Question: I'm having every 15/20mn a BSOD with "driver_power_state_failure" in my windows 7 professional on my Dell Vostro 3750... I didn't installed any material even made an update for several weeks... I don't know how to manage this problem. Should you help please?
Pict:
Thanks
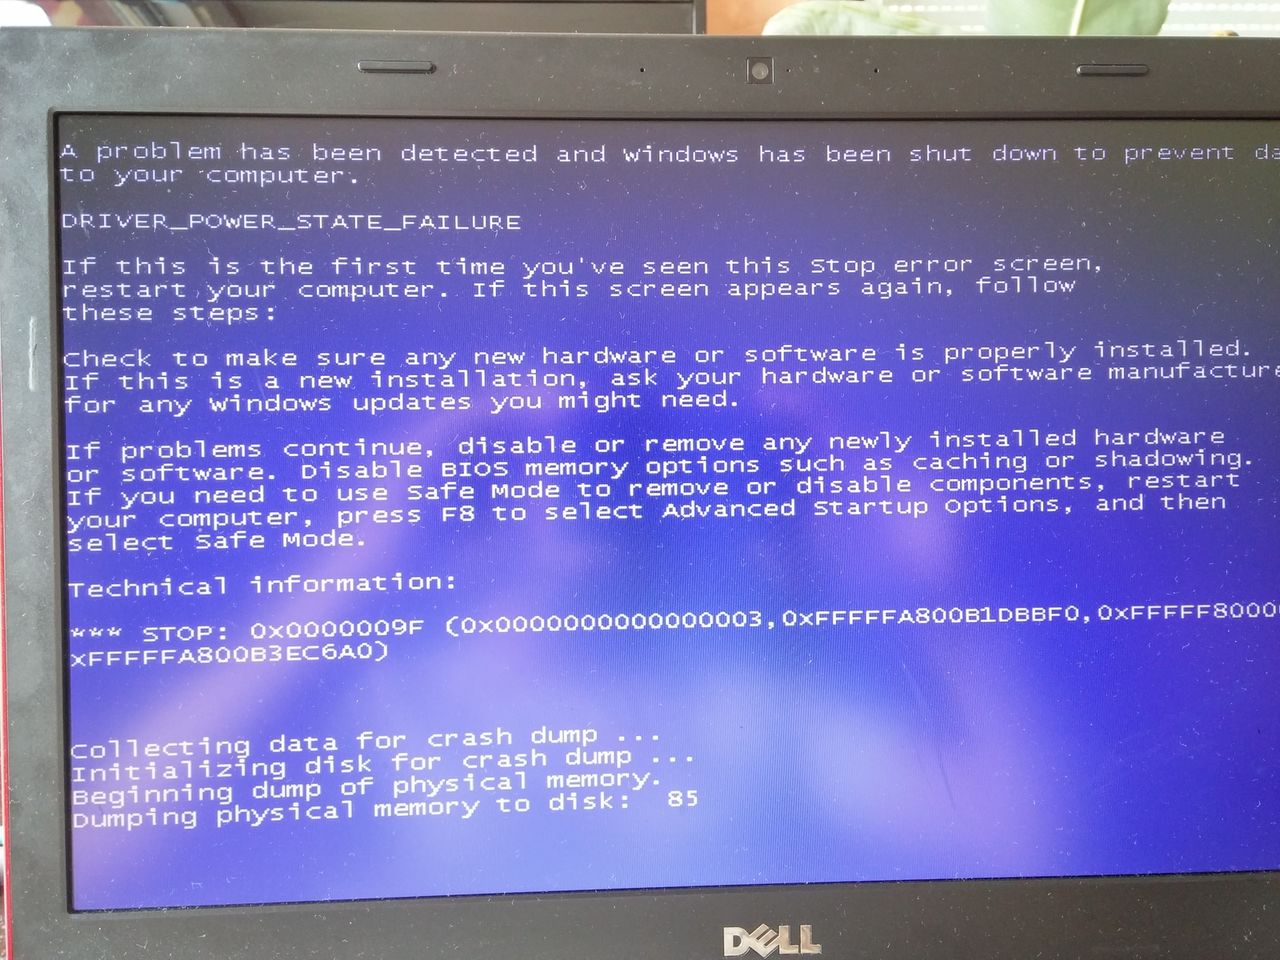
Answer: Probably overheating or hard disk failure. Did you clean the laptop.